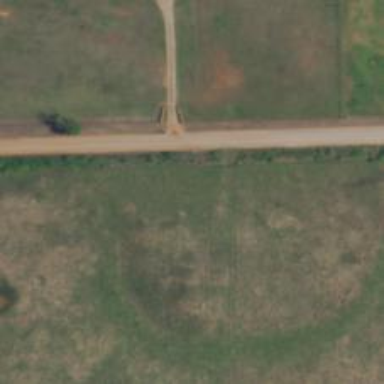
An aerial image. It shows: Unclassified road.